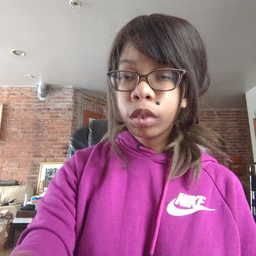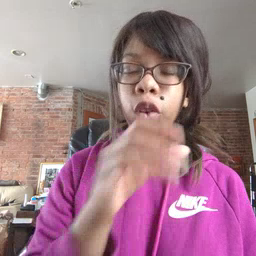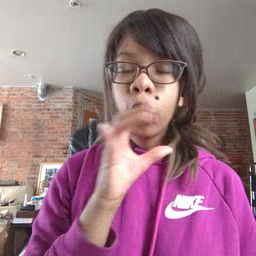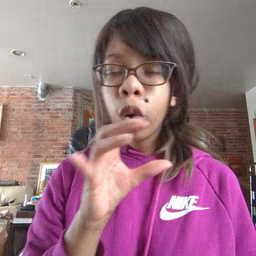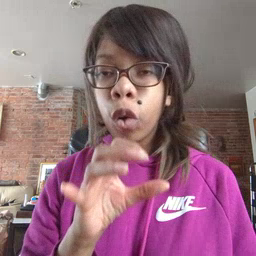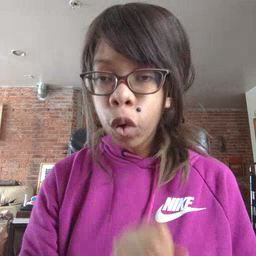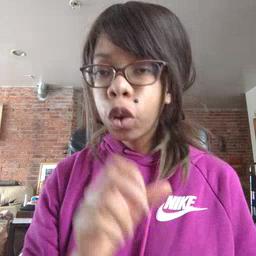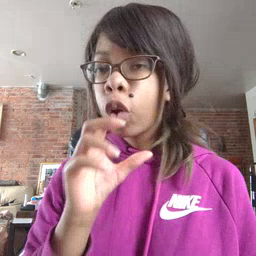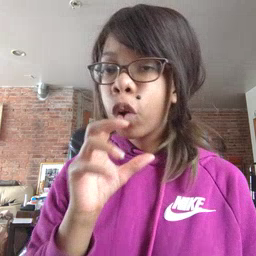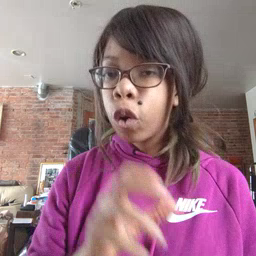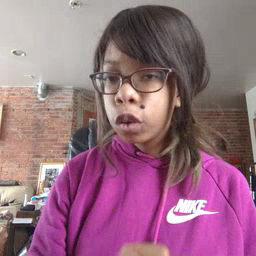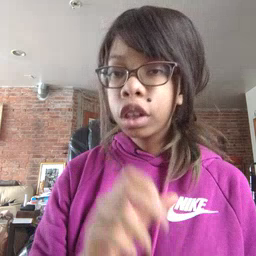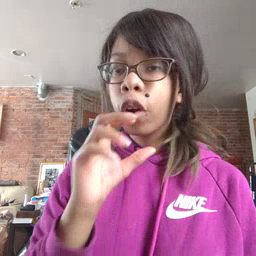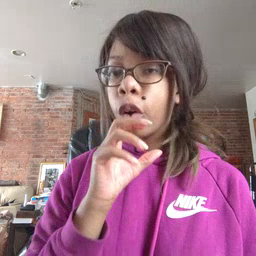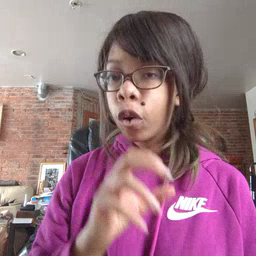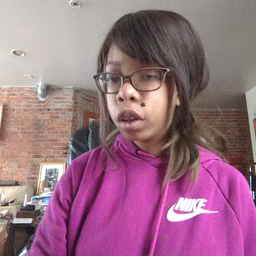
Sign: old